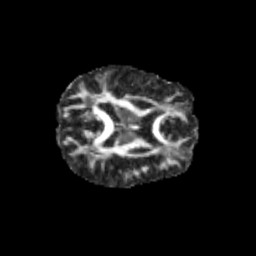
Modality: FA
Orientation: axial
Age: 11
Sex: female
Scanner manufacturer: siemens
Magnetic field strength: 3 T
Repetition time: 3.8 s
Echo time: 0.07 s